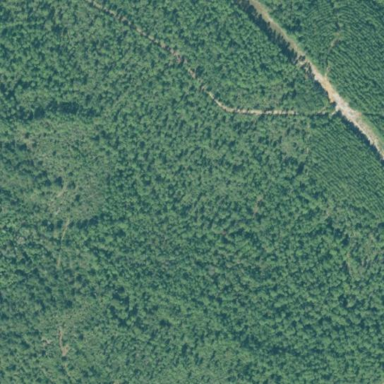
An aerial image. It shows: Forest area dominated by needle-leaved trees.